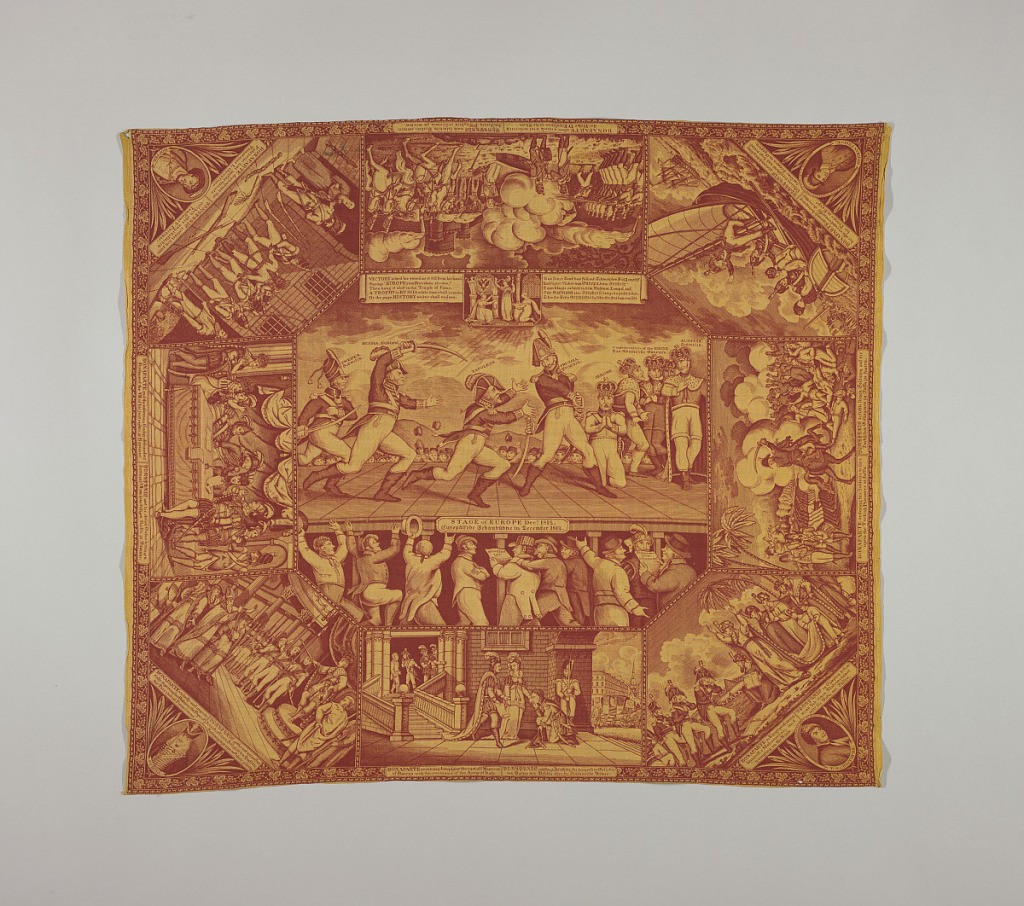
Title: Handkerchief
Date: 1813
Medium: cotton Technique: copperplate printed
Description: Handkerchief printed in red and yellow showing unflattering and derogatory political cartoons of Napoleon during his various campaigns. Beneath the vignettes are inscriptions in English and German. The large central vignette is entitled "Stage of Europe, December 1812."